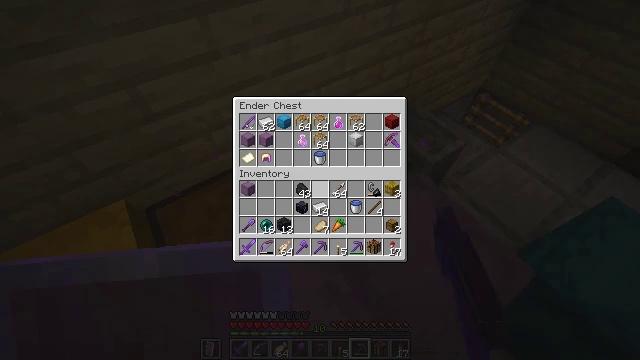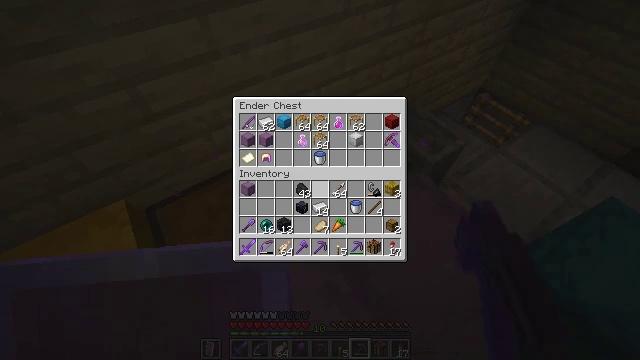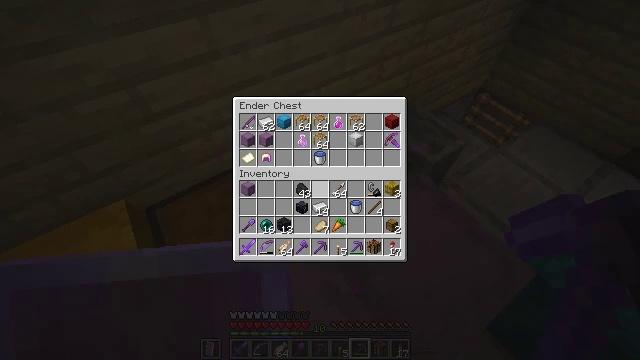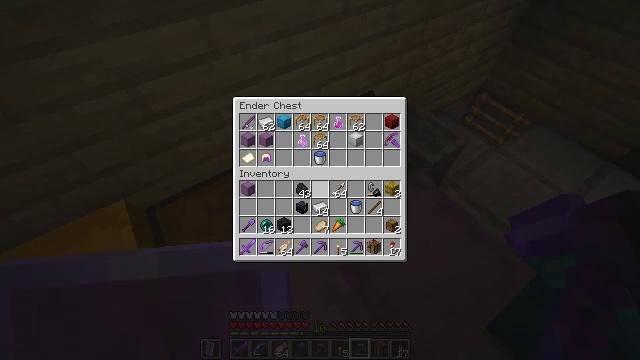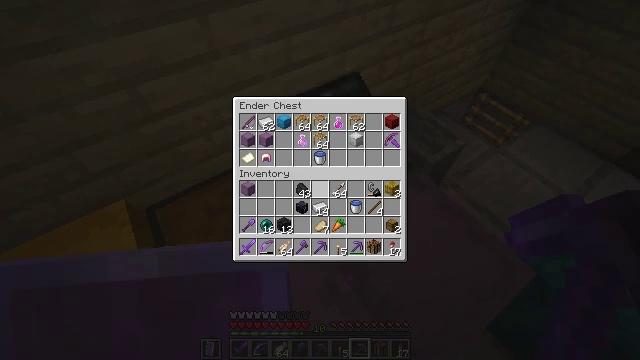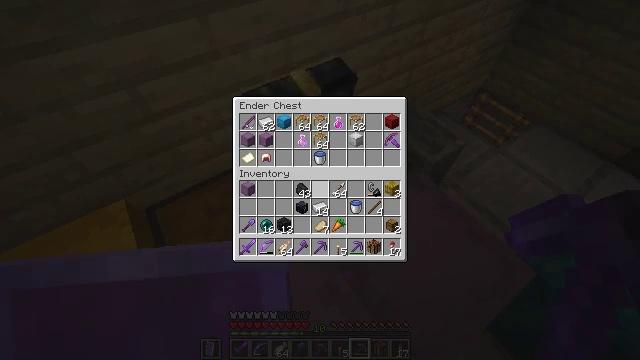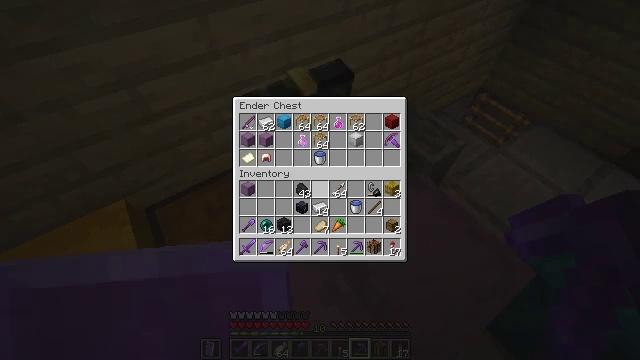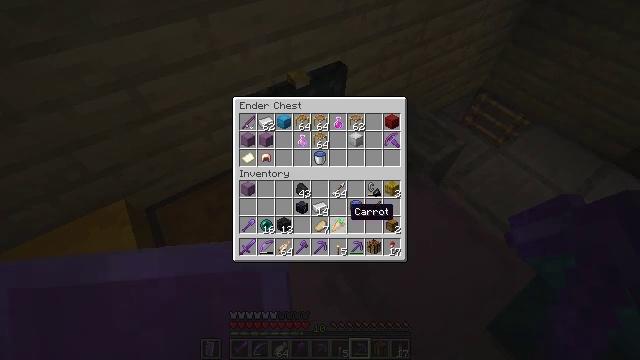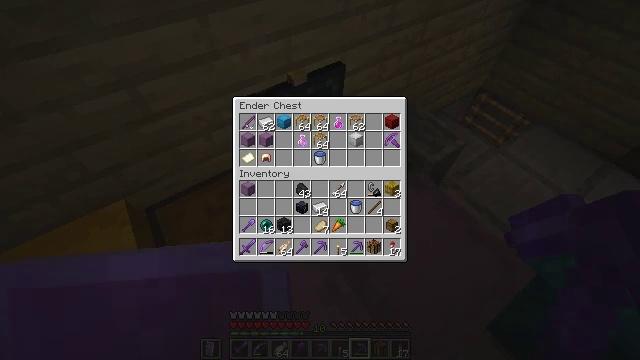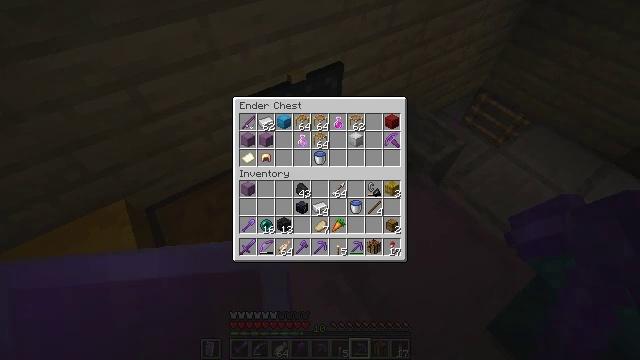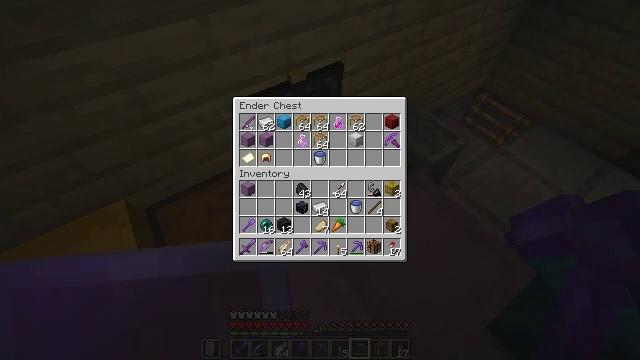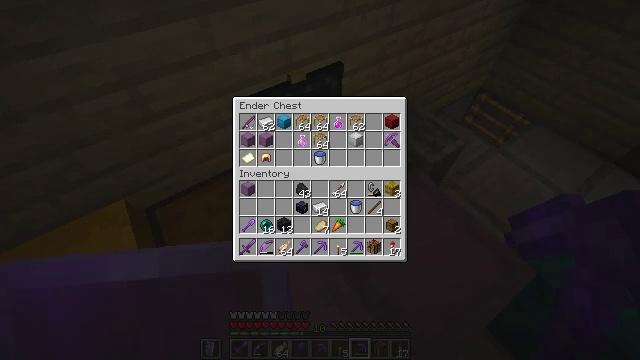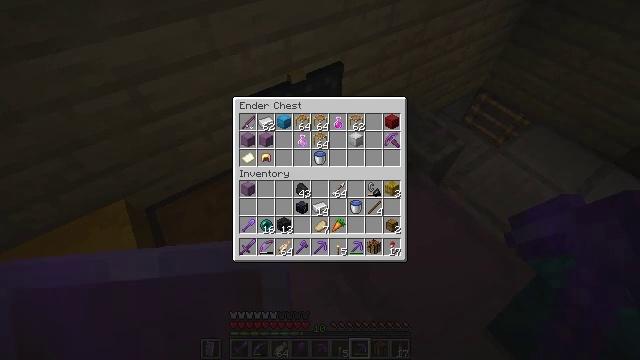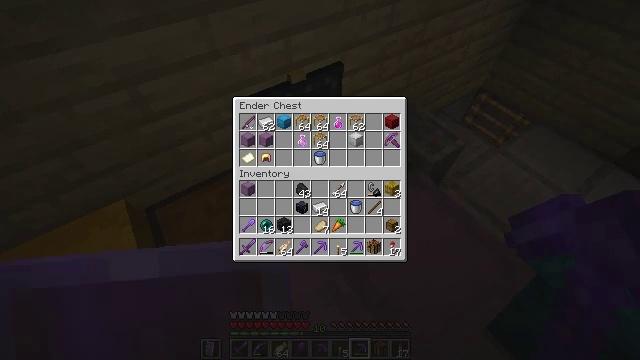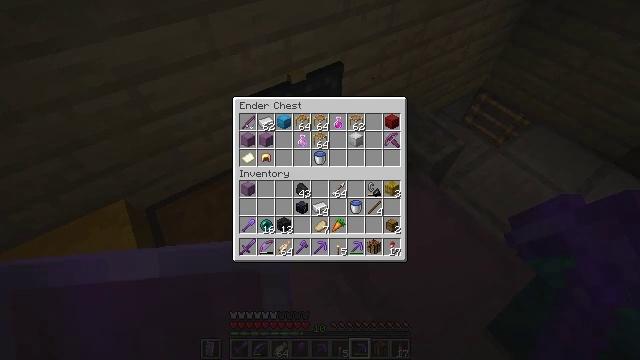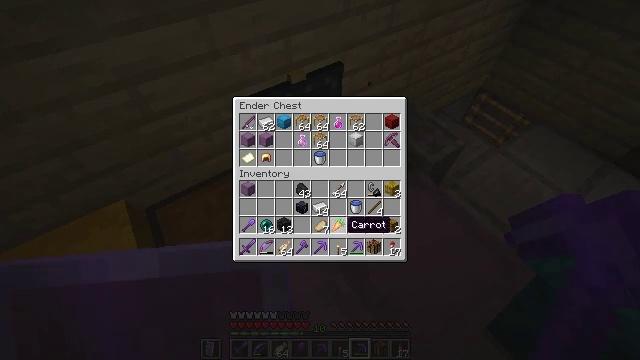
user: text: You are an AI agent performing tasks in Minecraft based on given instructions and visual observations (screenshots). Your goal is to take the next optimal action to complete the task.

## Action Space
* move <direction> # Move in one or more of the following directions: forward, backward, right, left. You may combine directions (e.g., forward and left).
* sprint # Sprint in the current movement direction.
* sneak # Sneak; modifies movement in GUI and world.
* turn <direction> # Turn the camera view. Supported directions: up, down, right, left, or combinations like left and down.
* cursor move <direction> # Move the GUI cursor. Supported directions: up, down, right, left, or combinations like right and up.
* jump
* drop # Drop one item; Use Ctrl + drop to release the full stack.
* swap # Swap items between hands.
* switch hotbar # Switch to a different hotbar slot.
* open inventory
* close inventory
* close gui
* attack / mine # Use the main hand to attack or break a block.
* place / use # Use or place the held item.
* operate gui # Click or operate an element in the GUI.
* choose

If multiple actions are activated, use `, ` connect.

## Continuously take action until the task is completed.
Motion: motion action
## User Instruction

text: mine block cyan shulker box
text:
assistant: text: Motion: no_op
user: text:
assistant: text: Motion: no_op
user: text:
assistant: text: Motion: no_op
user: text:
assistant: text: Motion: no_op
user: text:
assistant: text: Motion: no_op
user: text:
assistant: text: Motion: no_op
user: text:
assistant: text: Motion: turn right and down
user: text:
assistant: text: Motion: turn right and down
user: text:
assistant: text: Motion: no_op
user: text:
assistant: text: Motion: no_op
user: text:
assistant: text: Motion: sneak
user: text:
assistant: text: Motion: sneak
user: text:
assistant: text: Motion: sneak
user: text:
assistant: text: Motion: sneak
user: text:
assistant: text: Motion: sneak, turn left
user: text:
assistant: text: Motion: sneak, turn left
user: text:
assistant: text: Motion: sneak
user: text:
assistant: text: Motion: sneak
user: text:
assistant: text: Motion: sneak, turn left and up
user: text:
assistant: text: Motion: sneak, turn left and up
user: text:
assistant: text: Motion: sneak, turn left
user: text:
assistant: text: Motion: sneak
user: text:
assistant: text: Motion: sneak
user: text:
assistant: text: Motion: sneak
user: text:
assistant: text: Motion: sneak, turn right
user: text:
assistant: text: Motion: sneak, turn right
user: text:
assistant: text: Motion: sneak
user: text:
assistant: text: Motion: sneak
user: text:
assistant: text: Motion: sneak
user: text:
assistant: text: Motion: sneak